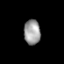
Tissue: prostate
Cell type: Epithelial cells
Senescence score: 0.3189
Nuclear area (px): 402
Mean DAPI intensity: 156.714